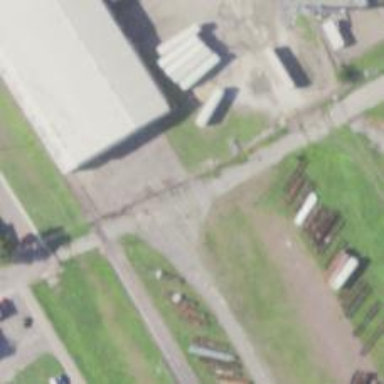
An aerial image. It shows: Abandoned railway.